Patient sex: M
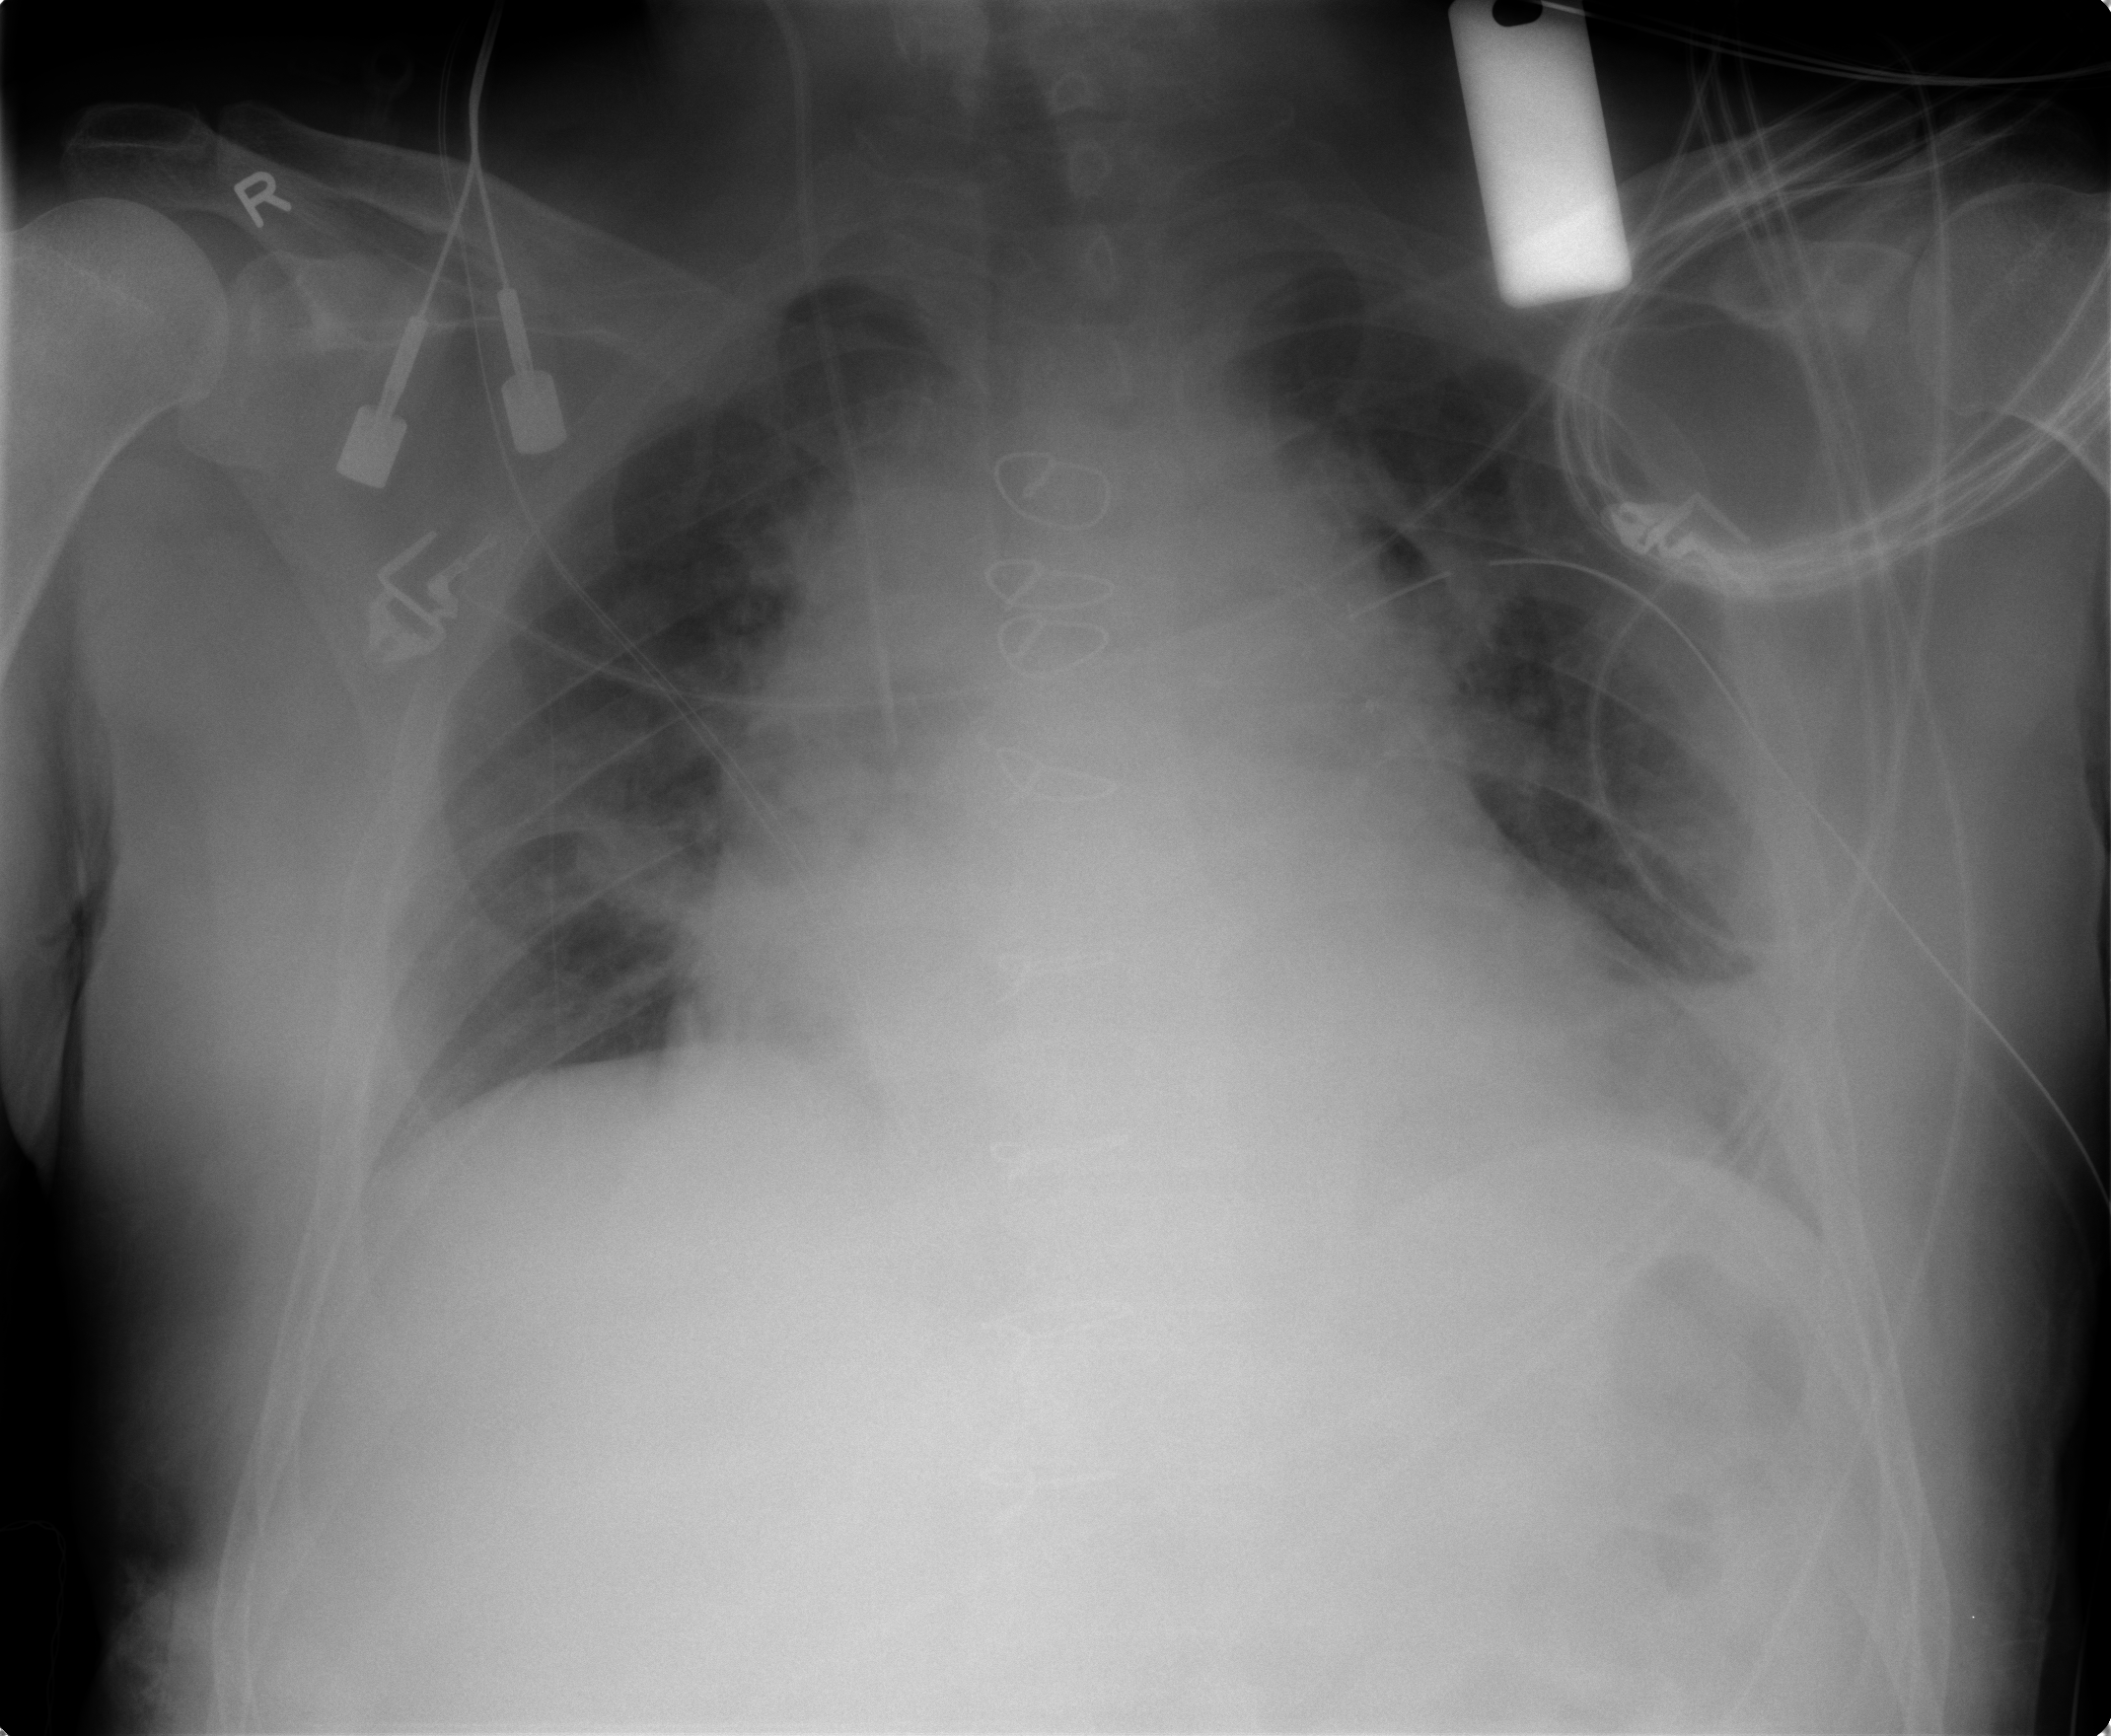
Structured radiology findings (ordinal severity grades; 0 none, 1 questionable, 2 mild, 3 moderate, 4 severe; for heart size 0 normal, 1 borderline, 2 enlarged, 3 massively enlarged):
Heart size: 3
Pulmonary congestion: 2
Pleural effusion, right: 0
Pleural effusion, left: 2
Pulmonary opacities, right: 0
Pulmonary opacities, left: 0
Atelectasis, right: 2
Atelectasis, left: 2